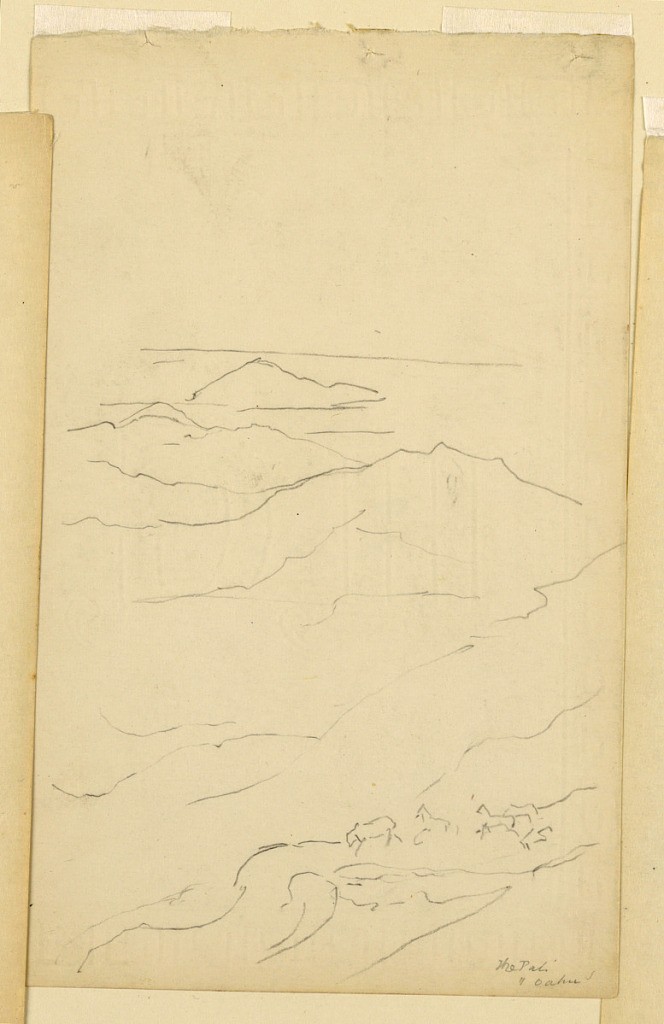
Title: The Pali, Oahu
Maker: John La Farge, American, 1835–1910
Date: September 1890
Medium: Graphite on paper
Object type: Drawing
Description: Leaf from a Sketchbook. Mountainous landscape, with the sea and islands in the distance.